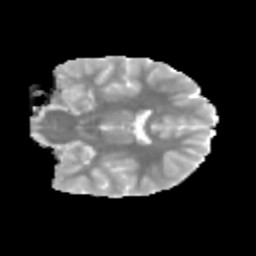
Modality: MD
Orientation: coronal
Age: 13
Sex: female
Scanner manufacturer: siemens
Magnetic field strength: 3 T
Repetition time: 3.8 s
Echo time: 0.07 s